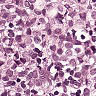
Metastatic tissue present: yes